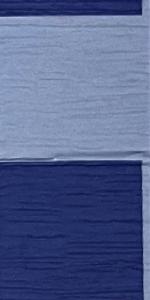
Label: Empty